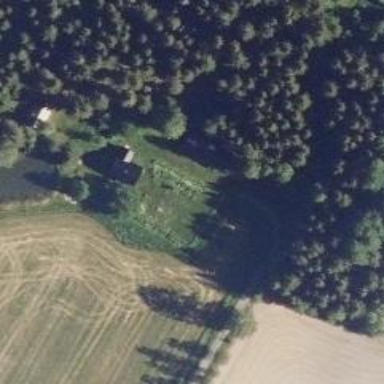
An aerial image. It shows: Farm.